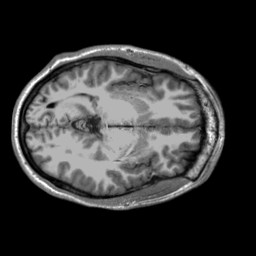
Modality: T1w
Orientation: axial
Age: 27
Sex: male
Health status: ill